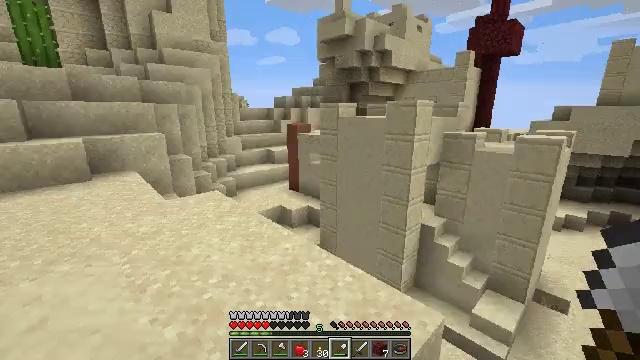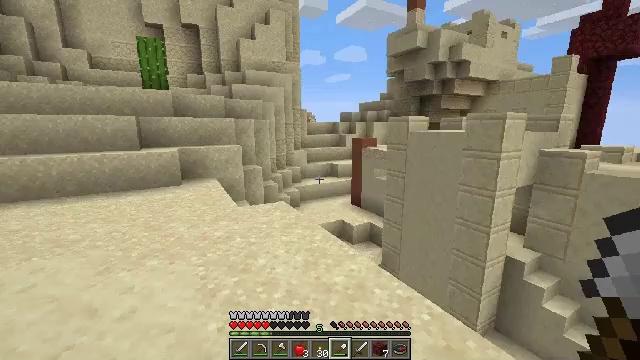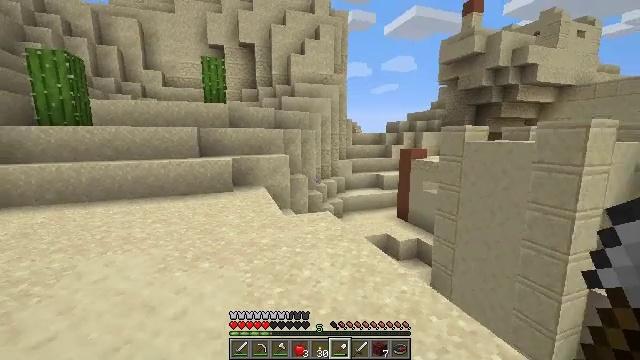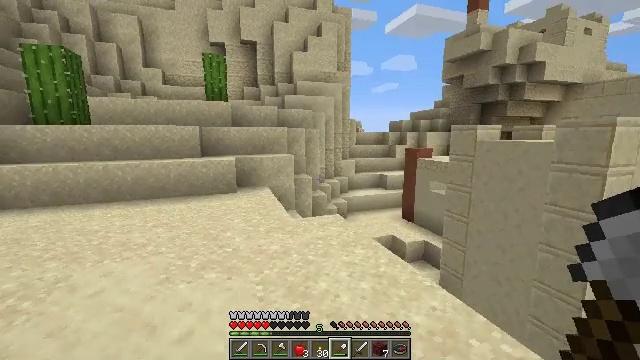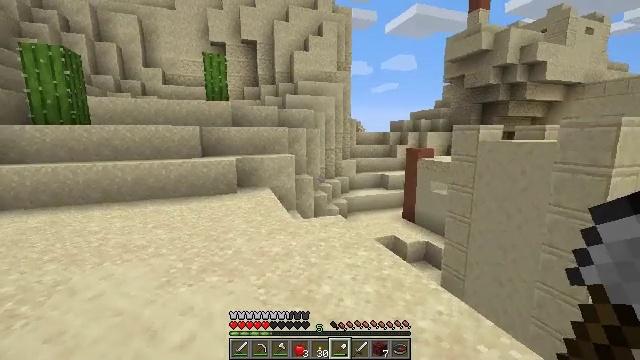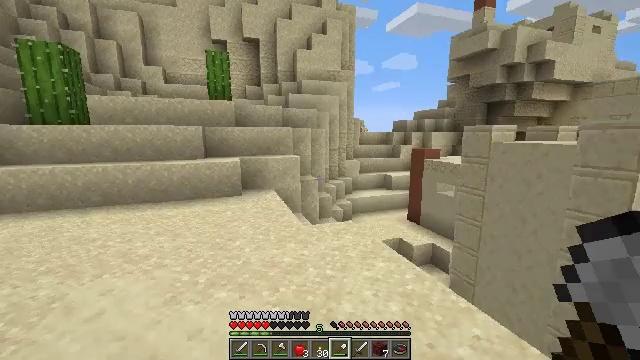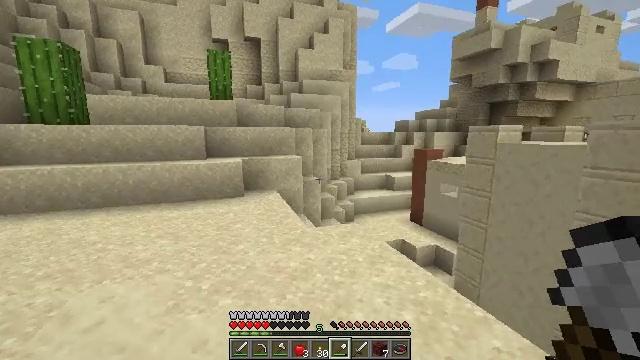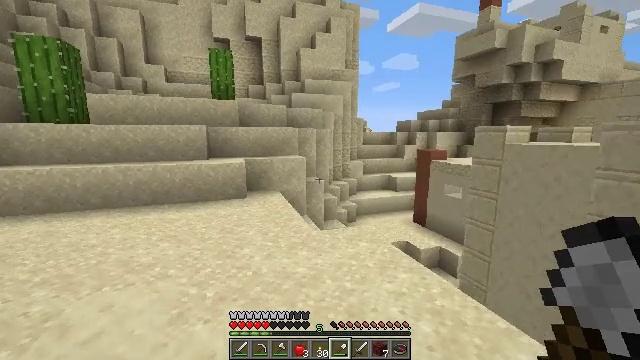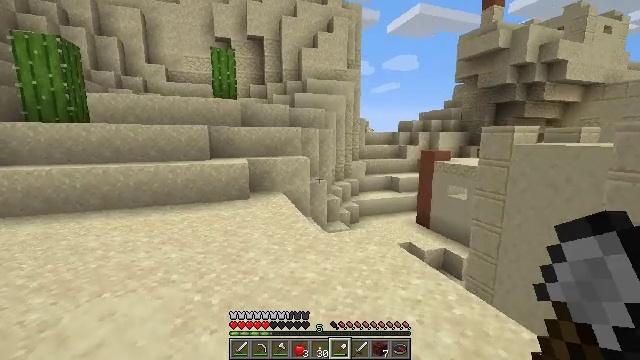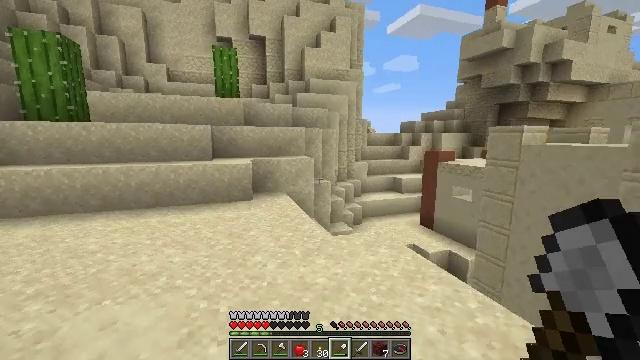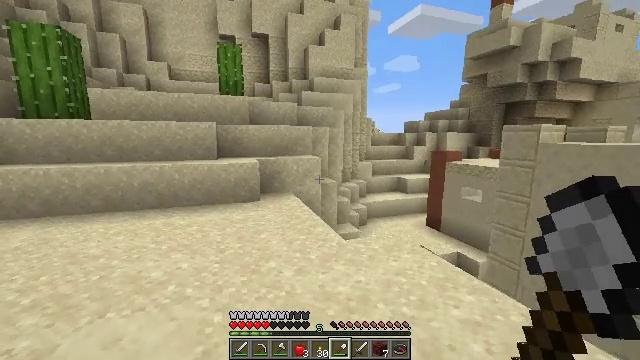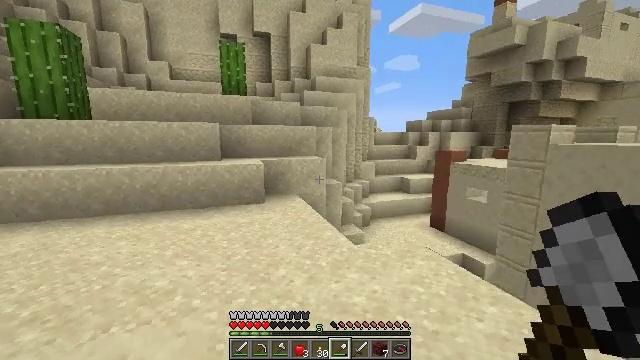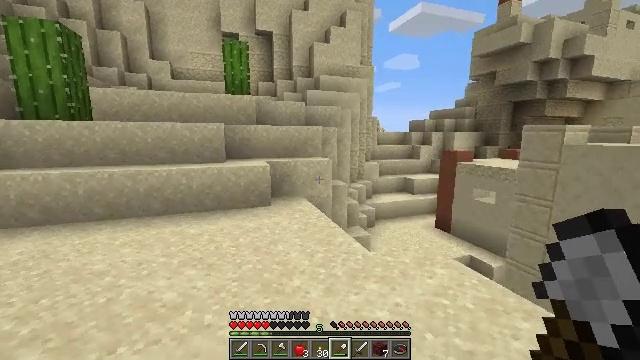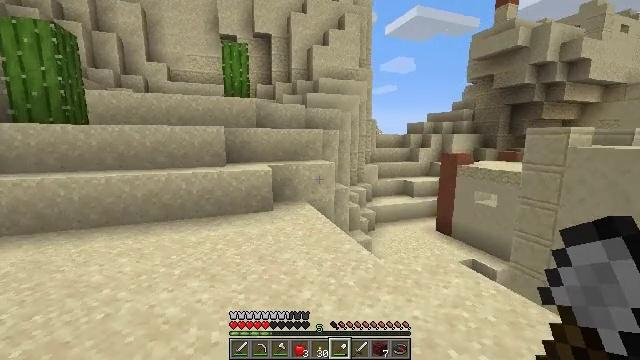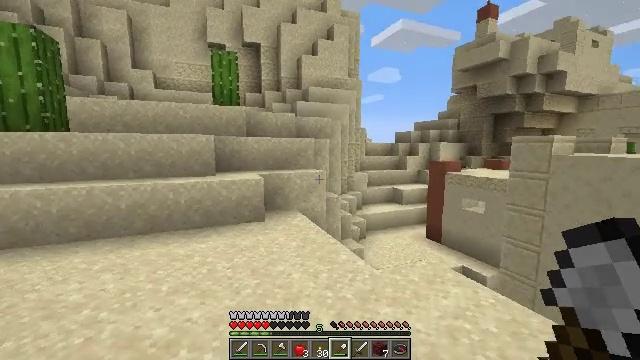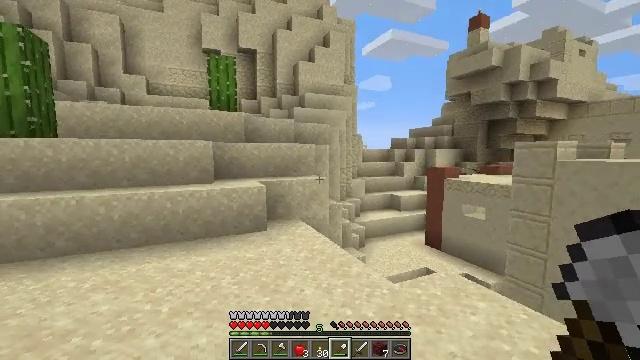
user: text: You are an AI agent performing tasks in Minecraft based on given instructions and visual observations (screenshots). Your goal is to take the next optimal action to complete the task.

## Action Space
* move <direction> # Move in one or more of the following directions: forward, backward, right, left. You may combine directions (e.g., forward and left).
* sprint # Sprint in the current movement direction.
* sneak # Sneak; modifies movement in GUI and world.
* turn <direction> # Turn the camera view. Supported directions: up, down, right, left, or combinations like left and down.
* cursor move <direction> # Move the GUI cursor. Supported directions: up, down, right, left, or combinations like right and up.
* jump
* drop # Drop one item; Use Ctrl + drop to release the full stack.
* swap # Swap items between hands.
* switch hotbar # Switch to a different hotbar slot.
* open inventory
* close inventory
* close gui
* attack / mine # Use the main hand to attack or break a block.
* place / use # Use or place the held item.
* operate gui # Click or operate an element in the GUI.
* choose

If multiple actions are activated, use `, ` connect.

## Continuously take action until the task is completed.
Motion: motion action
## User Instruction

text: Mine the dead bush in the desert.
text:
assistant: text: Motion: move forward and move left, turn left and up
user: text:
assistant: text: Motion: move forward and move left, turn left and up
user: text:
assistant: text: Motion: move forward and move left
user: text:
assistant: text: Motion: move forward and move left
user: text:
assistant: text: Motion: move forward and move left
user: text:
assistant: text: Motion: move forward and move left
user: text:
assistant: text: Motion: move forward and move left
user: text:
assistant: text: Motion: move forward and move left
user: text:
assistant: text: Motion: move forward and move left
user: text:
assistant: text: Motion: move forward and move left
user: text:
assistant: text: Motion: move forward and move left
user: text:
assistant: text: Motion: move forward and move left
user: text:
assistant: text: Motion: move forward and move left
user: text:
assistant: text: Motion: move forward and move left, turn right and up
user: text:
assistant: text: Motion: move forward and move left, turn right and up
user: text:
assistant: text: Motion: move forward and move left
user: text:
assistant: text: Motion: move forward and move left
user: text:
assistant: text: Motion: move forward and move left, turn left
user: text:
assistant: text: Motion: move forward and move left, turn left and down
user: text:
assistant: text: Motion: move forward, turn left
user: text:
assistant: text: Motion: move forward, turn left and down
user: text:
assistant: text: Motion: move forward, turn left
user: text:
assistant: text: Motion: move forward
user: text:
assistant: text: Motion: move forward
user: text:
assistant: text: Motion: move forward
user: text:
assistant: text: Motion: move forward
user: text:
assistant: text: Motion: move forward
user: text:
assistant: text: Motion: move forward
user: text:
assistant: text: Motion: move forward
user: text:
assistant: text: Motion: move forward, turn left and up